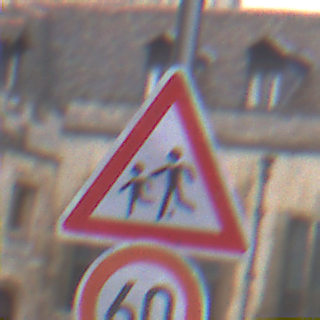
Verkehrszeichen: KinderRechts
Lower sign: Geschwindigkeit60
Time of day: Midday
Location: Outdoor (Urban)
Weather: Overcast
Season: NotSpecified
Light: Natural